Interaction volume radius: 5 \u00c5
Interaction volume height: 25 \u00c5
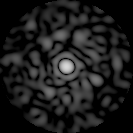
Disorder parameter: 0.8335